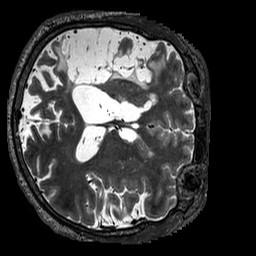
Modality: T2w
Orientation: axial
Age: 47
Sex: male
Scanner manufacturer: siemens
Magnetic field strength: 3 T
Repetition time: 3.2 s
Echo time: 0.567 s